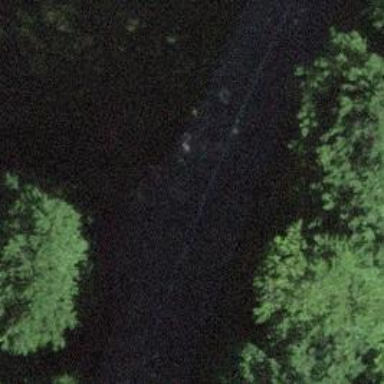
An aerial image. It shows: Tertiary road with asphalt surface.